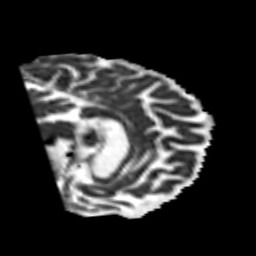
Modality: MD
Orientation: sagittal
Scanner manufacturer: siemens
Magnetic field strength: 3 T
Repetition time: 6.8 s
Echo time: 0.093 s